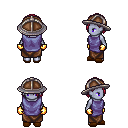
a pixel art fantasy rpg character, female body template, dark elf, purple skin, chain tabard jacket, robe skirt, ruby red bangs hairstyle, chain helm, gold gloves, brown slippers, four views (front, back, left, right), 2x2 character sprite sheet, small pixel art, hard edges, no anti-aliasing